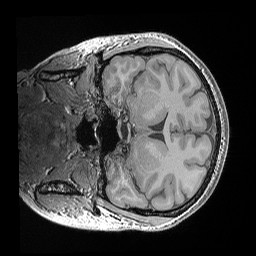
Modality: T1w
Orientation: coronal
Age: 23
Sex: female
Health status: healthy
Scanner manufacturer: siemens
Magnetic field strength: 3 T
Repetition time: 0.02 s
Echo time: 0.00492 s